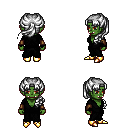
a pixel art fantasy rpg character, female body template, orc, green skin, gray robe, teal pants, white princess hairstyle, cloth bracers, gold boots, four views (front, back, left, right), 2x2 character sprite sheet, small pixel art, hard edges, no anti-aliasing